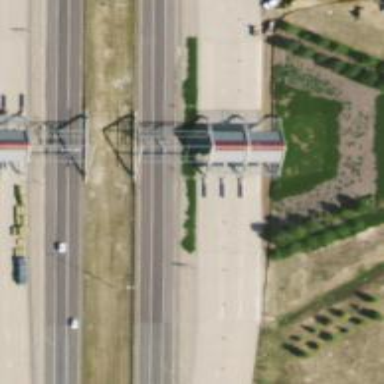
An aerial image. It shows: Toll gantry on the road.